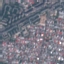
Land use / land cover: Residential